已知双曲线\(x^2 - \frac{y^2}{b^2} = 1(b>0)\)的左、右焦点为\(F_1,F_2\)，以\(O\)为顶点，\(F_2\)为焦点作抛物线交双曲线于\(P\)，且\(\angle PF_1F_2 = 45^\circ\)，则\(b^2 = \underline{\quad\quad}\)。

\vspace{1em}

\noindent
【解答】
【答案】\(2+2\sqrt{2}\)

\vspace{1em}

\noindent 【分析】由抛物线得定义过点\(P\)作准线的垂线，可构造直角三角形，由此可得\(|PF_1|\)，再在\(\triangle PF_1F_2\)中由余弦定理可得\(|PF_2|\)，接着利用双曲线的定义可求\(p\)，最后利用共焦点求得\(b^2\)。

\vspace{1em}

\noindent 【详解】由题意可知，\(|F_1F_2| = p = 2\sqrt{b^2+1}\)，

如图，过点\(P\)作准线的垂线，垂足为\(D\)，则\(|PD| = p\)，

则\(\cos \angle PF_1F_2 = \cos \angle F_1PD = \frac{|DP|}{|PF_1|} = \frac{p}{|PF_1|} = \frac{\sqrt{2}}{2}\)，得\(|PF_1| = \sqrt{2}p\)，

在\(\triangle PF_1F_2\)中由余弦定理可得，
\[
\begin{aligned}
|PF_2|^2 &= |PF_1|^2 + |F_1F_2|^2 - 2|PF_1||F_1F_2|\cos\frac{\pi}{4} \\
&= 2p^2 + p^2 - 2\sqrt{2}p^2 \times \frac{\sqrt{2}}{2} \\
&= p^2,
\end{aligned}
\]
即\(|PF_2| = p\)，

则由双曲线的定义可得\(|PF_1| - |PF_2| = (\sqrt{2}-1)p = 2\)，得\(p = 2+2\sqrt{2}\)，

则\(b^2 = \frac{p^2}{4} - 1 = 2+2\sqrt{2}\)

故答案为：\(2+2\sqrt{2}\)
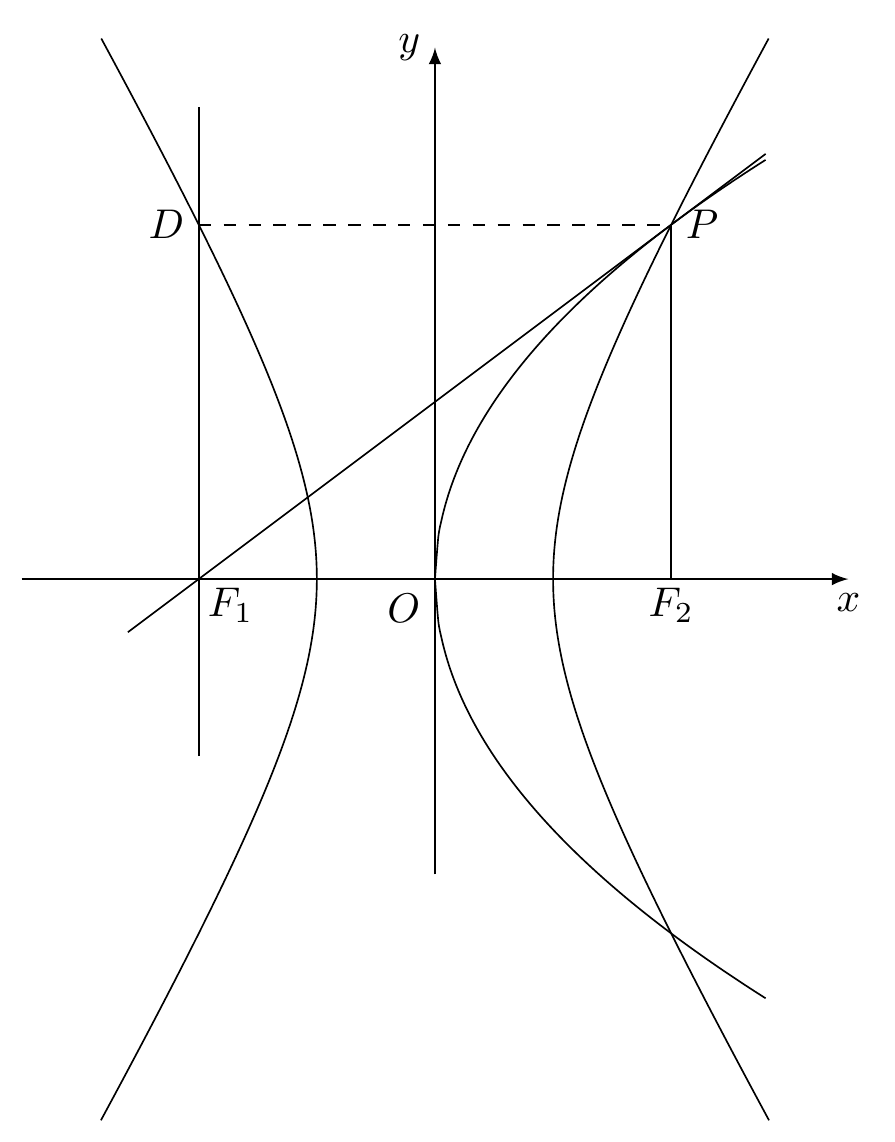